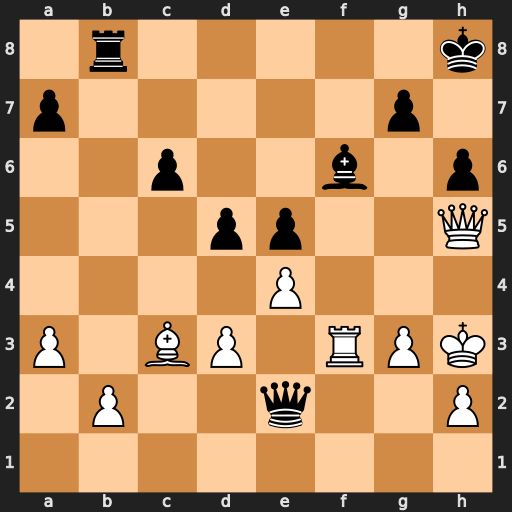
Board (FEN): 1r5k/p5p1/2p2b1p/3pp2Q/4P3/P1BP1RPK/1P2q2P/8
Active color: w
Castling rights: -
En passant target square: -
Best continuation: Bxe5 Bxe5 Rf8+ Rxf8 Qxe2